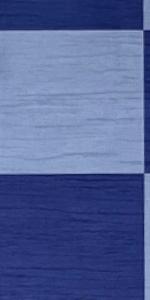
Label: Empty